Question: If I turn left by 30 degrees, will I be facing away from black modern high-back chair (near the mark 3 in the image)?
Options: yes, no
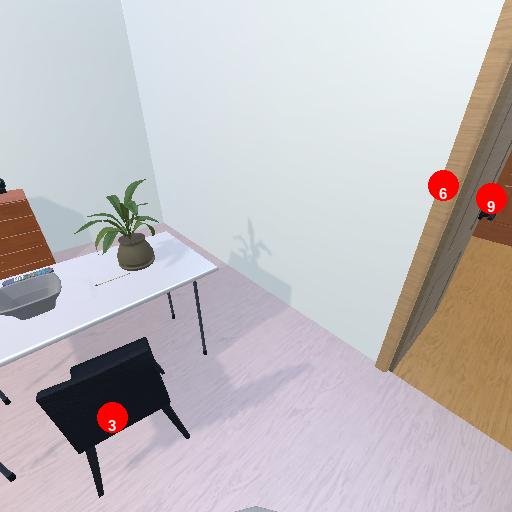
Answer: yes